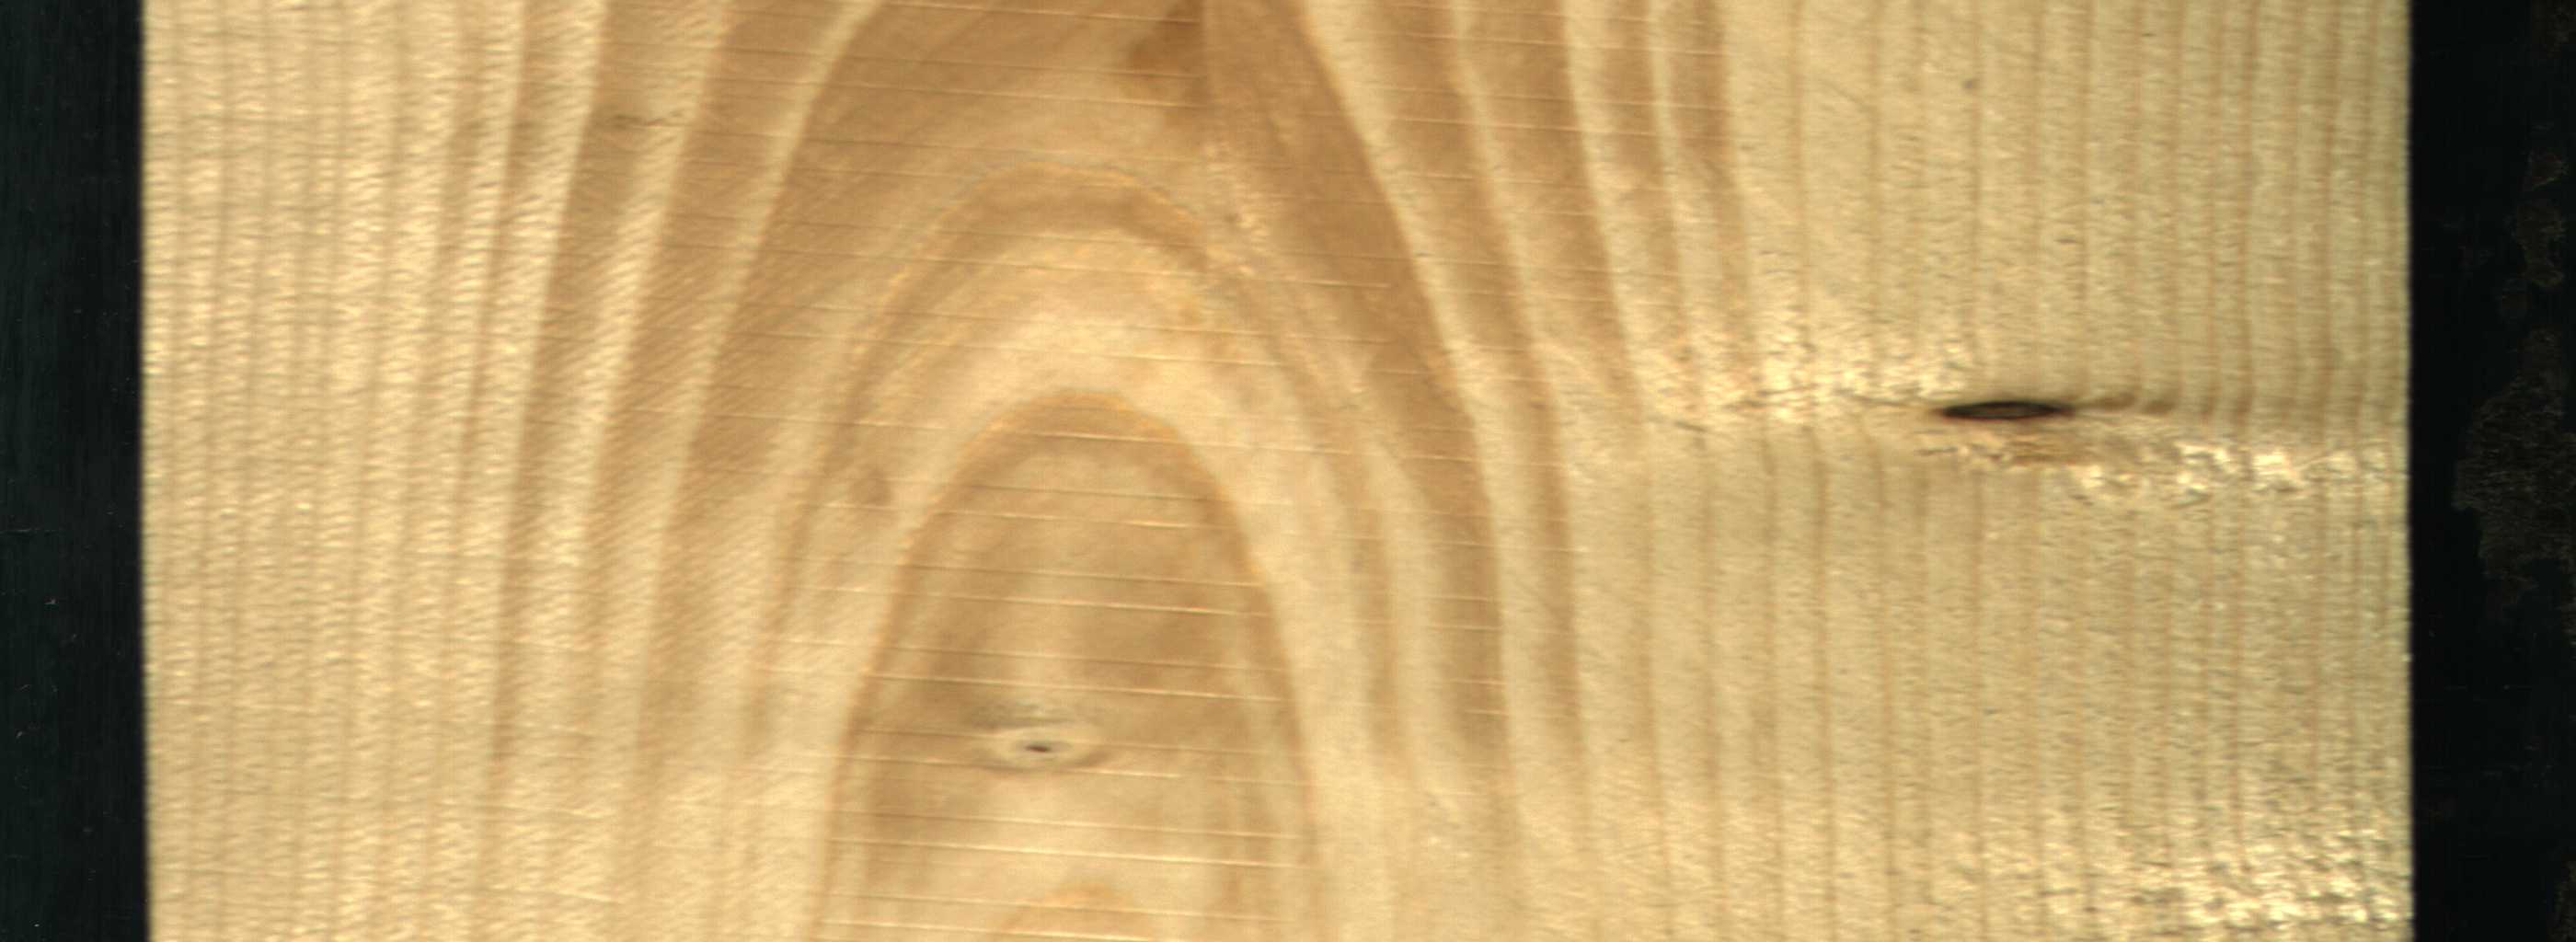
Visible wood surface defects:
Dead_Knot
Live_Knot